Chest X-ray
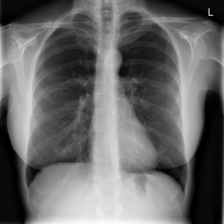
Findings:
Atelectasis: negative
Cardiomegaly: negative
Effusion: negative
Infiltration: negative
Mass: negative
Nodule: negative
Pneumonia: negative
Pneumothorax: positive
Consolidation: negative
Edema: negative
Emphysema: negative
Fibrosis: negative
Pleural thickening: negative
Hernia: negative